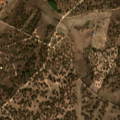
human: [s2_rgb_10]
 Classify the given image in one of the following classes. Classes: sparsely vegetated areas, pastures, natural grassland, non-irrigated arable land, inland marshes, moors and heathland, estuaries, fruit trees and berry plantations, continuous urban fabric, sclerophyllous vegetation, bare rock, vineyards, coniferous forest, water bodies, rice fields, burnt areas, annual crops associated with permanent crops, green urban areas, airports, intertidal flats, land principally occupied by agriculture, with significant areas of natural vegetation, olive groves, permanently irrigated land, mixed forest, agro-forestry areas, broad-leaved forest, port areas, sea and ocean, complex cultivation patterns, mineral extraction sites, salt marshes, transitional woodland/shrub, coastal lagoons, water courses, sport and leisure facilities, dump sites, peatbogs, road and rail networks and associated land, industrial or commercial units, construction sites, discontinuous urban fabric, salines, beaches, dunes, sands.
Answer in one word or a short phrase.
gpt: pastures, agro-forestry areas